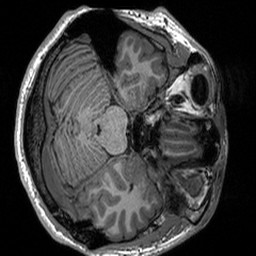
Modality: T1w
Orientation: axial
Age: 32
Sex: male
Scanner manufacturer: siemens
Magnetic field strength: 3 T
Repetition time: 2.3 s
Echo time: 0.00298 s